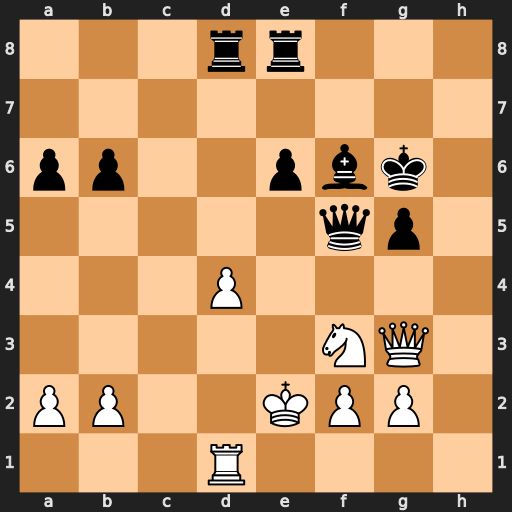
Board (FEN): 3rr3/8/pp2pbk1/5qp1/3P4/5NQ1/PP2KPP1/3R4
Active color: w
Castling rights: -
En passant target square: -
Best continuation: Nh4+ Kg7 Nxf5+ exf5+ Kf1